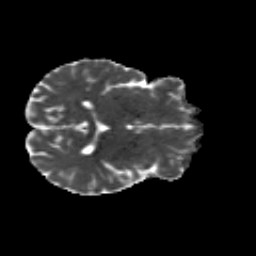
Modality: MD
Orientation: axial
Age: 24
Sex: male
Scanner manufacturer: siemens
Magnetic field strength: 3 T
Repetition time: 8.8 s
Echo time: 0.085 s